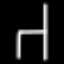
Label: chair